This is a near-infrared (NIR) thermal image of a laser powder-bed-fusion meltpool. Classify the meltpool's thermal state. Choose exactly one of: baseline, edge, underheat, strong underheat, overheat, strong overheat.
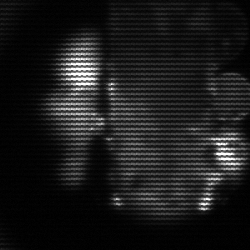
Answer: strong underheat